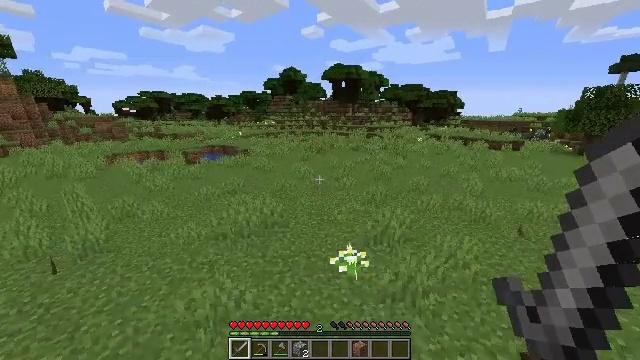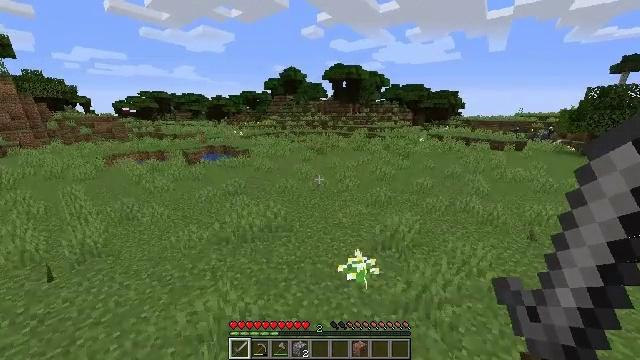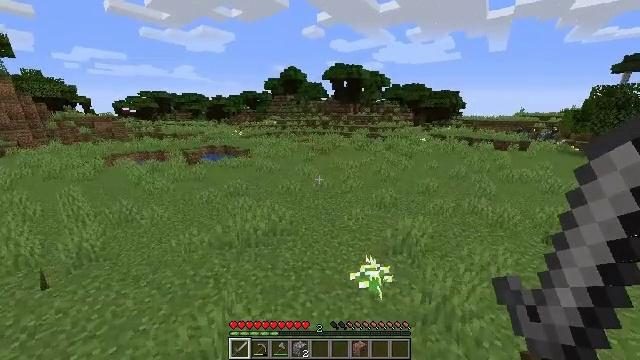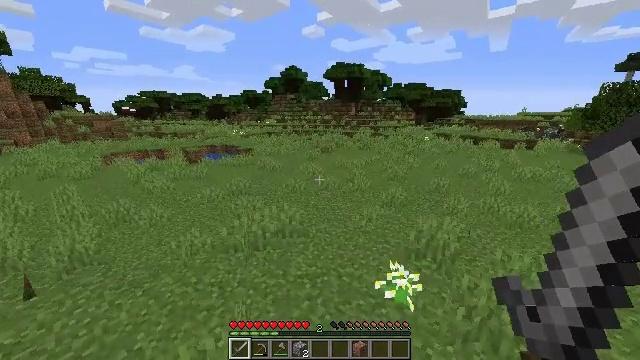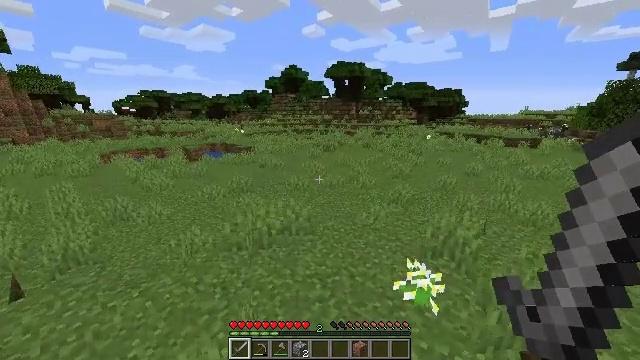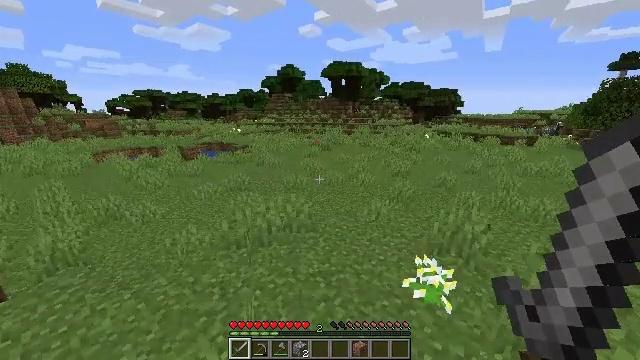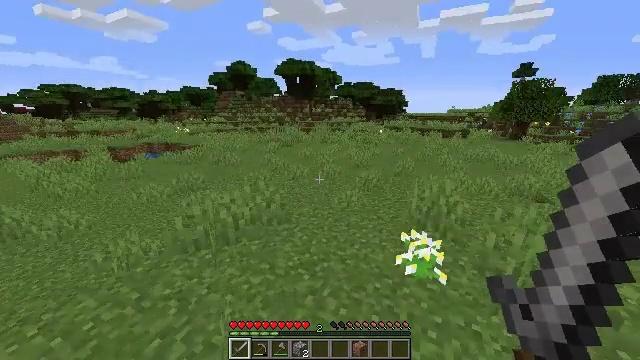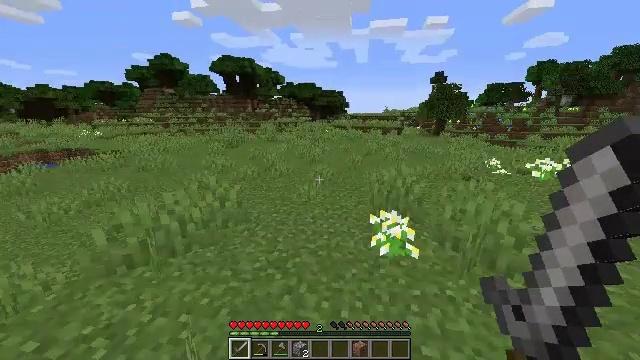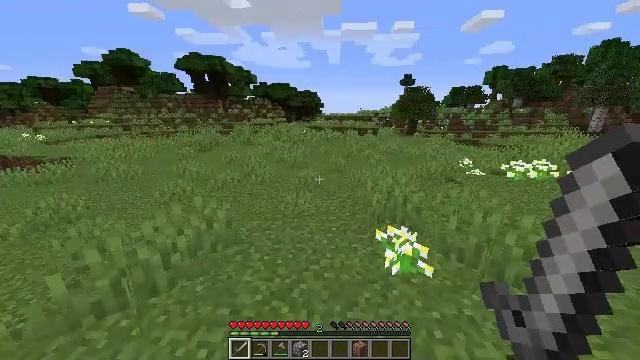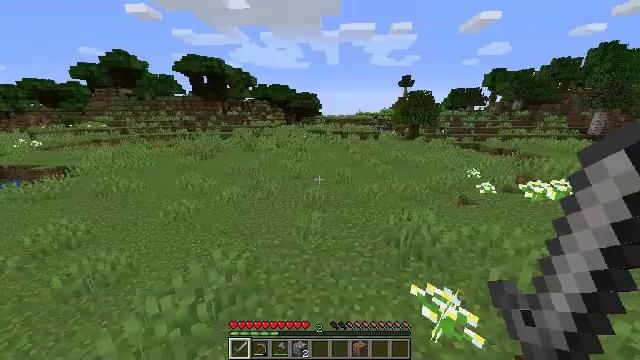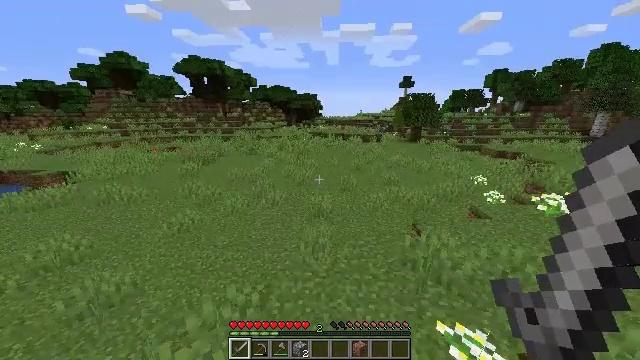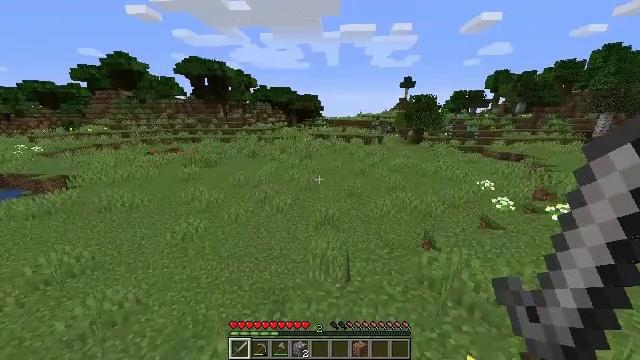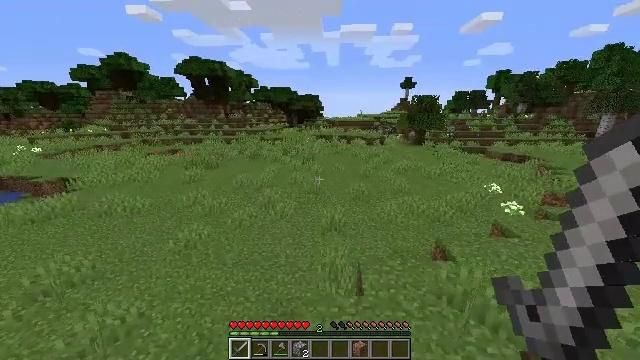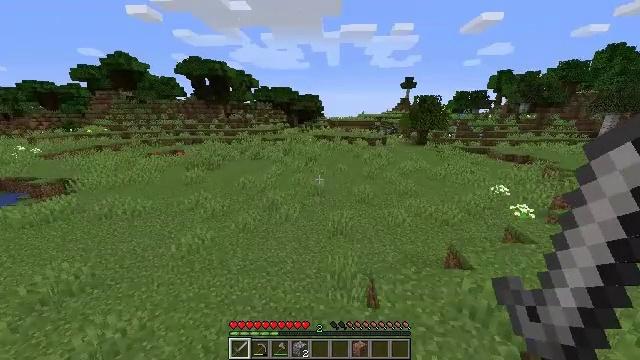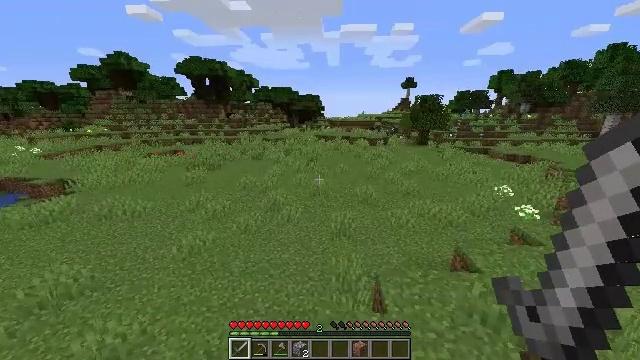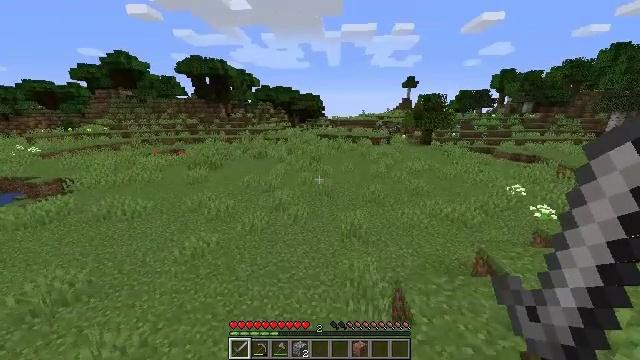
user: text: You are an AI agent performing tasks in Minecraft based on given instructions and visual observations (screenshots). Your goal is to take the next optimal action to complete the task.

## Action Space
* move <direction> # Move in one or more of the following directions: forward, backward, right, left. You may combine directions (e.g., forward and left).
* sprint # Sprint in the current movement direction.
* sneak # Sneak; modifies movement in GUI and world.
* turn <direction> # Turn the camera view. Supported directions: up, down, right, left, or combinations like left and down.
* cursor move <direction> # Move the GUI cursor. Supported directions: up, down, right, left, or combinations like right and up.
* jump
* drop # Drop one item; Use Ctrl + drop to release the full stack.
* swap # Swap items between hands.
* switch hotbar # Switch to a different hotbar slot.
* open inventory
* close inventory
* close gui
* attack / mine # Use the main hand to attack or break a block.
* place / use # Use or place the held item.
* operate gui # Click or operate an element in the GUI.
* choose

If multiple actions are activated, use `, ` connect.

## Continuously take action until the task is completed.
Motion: motion action
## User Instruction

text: Combat the chicken.
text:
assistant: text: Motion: move forward and move left, sprint, jump
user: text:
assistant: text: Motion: move forward and move left, sprint, jump
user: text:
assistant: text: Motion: move forward and move left, sprint, jump
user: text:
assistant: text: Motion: move forward and move left, sprint, jump
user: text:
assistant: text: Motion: move forward and move left, sprint, jump
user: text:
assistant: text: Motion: move forward and move left, sprint, turn right, jump
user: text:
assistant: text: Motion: move forward and move left, sprint, turn right, jump
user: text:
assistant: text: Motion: move forward and move left, sprint, turn right, jump
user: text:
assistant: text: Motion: move forward and move left, sprint, jump
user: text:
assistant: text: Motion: move forward and move left, sprint, jump
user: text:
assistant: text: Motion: move forward and move left, sprint, jump
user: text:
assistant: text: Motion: move forward and move left, sprint, jump
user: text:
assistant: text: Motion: move forward and move left, sprint, jump
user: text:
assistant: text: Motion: move forward and move left, sprint, jump
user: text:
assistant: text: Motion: move forward and move left, sprint, jump
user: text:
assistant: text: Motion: move forward and move left, sprint, jump
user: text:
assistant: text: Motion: move forward and move left, sprint, jump
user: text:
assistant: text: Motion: move forward, sprint, turn right, jump
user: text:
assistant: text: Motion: move forward, sprint, jump
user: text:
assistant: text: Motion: move forward, sprint, jump
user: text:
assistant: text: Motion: move forward, sprint, jump
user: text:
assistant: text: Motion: move forward, sprint, jump
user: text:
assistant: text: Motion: move forward, sprint, jump
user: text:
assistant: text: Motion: move forward, sprint, jump
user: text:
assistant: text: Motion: move forward, sprint, jump
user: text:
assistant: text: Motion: move forward, sprint, jump
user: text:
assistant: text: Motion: move forward, sprint, jump
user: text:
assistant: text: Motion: move forward, sprint, jump
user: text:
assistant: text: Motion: move forward, sprint, jump
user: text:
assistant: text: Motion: move forward, sprint, jump